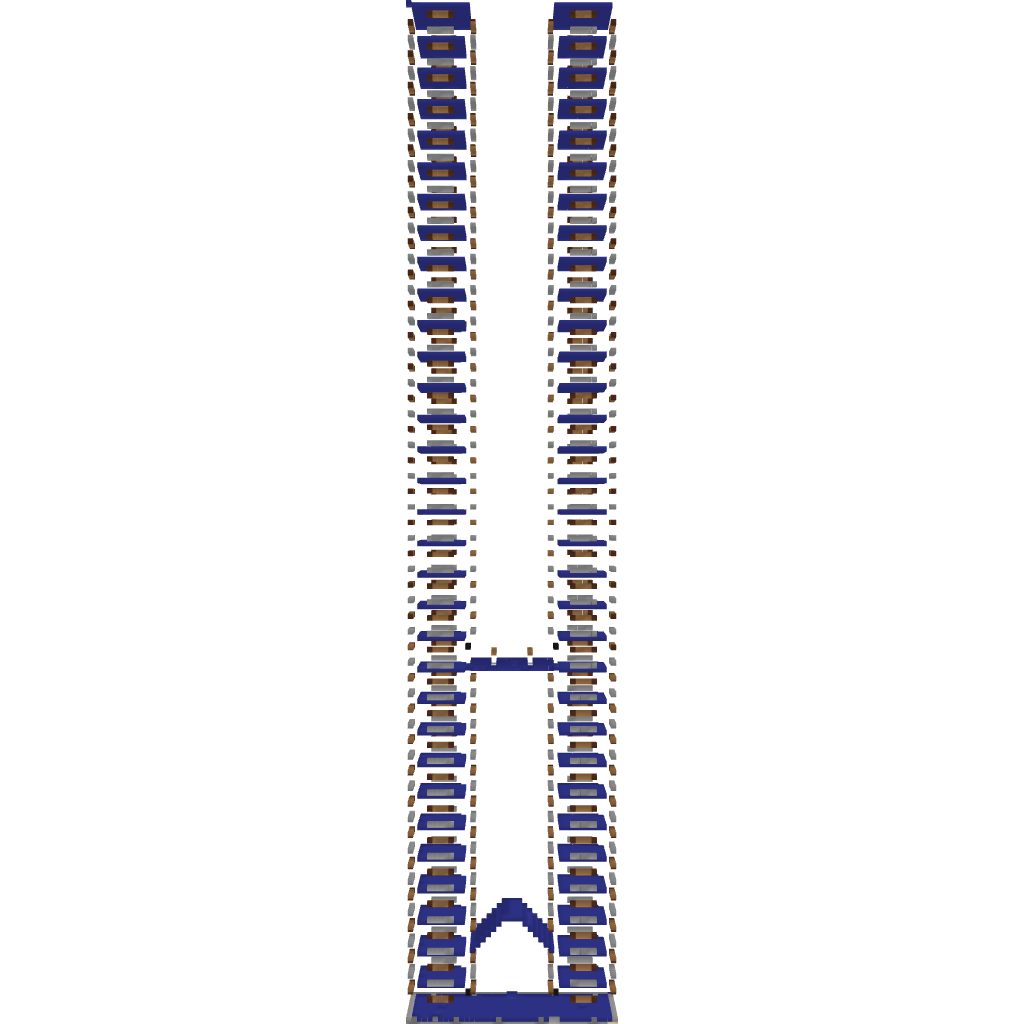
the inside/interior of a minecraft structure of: skyscraper